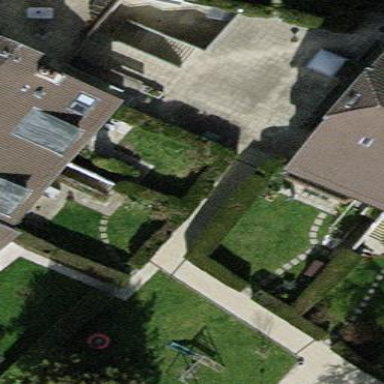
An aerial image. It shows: Garden enclosed by fence.